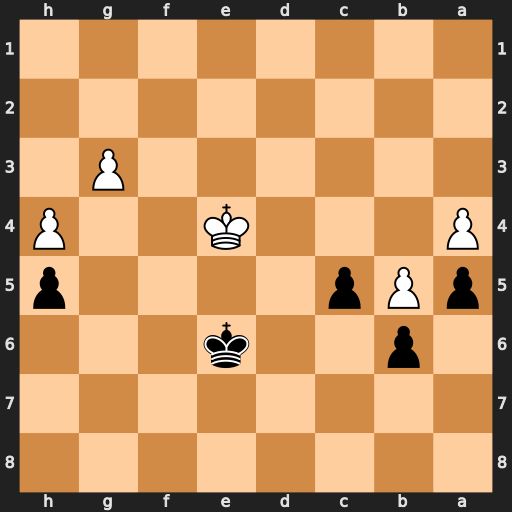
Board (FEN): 8/8/1p2k3/pPp4p/P3K2P/6P1/8/8
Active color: b
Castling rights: -
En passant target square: -
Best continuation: Kd6 Kf3 c4 Ke4 Kc5